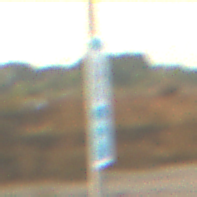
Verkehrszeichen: Verkehrshelfer
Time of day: SunriseSunset
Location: Outdoor (Suburban)
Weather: PartlyCloudy
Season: NotSpecified
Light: Natural